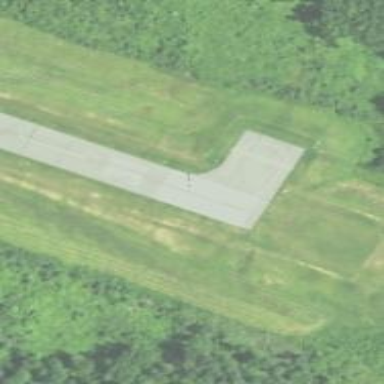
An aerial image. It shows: View of taxiway at the airport.